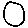
Label: moon